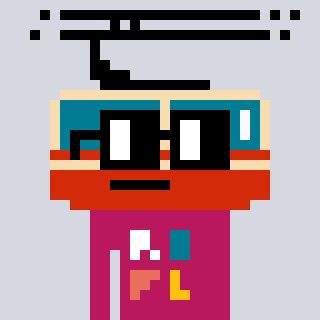
a pixel art character with square black glasses, a tram wagon-shaped head and a darkpink-colored body on a cool background